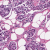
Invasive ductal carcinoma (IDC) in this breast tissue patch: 1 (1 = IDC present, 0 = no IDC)